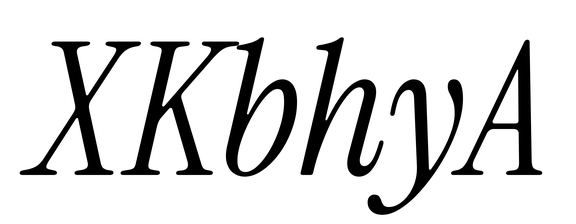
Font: InstrumentSerif-Italic